Field crop: maize
Growth stage: 2
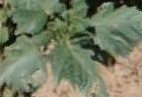
Species: datura